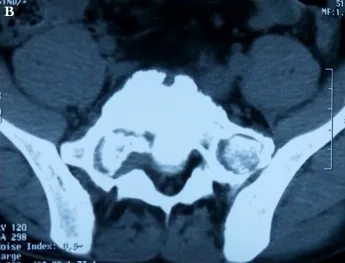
(A,B) the changes of lumbar vertebral bone destruction in L4 and L5 after 15 months of treatment.
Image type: radiology (ct)